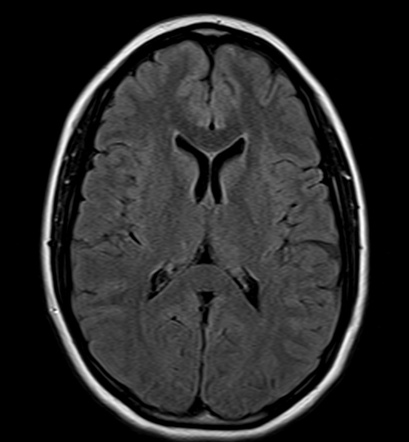
Label: notumor